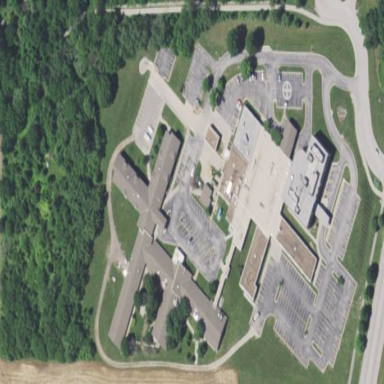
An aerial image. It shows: Hospital with healthcare facilities and helipad.